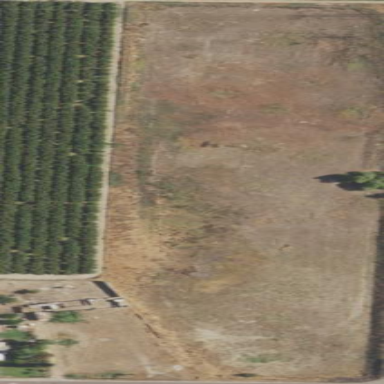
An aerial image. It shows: Orchard.